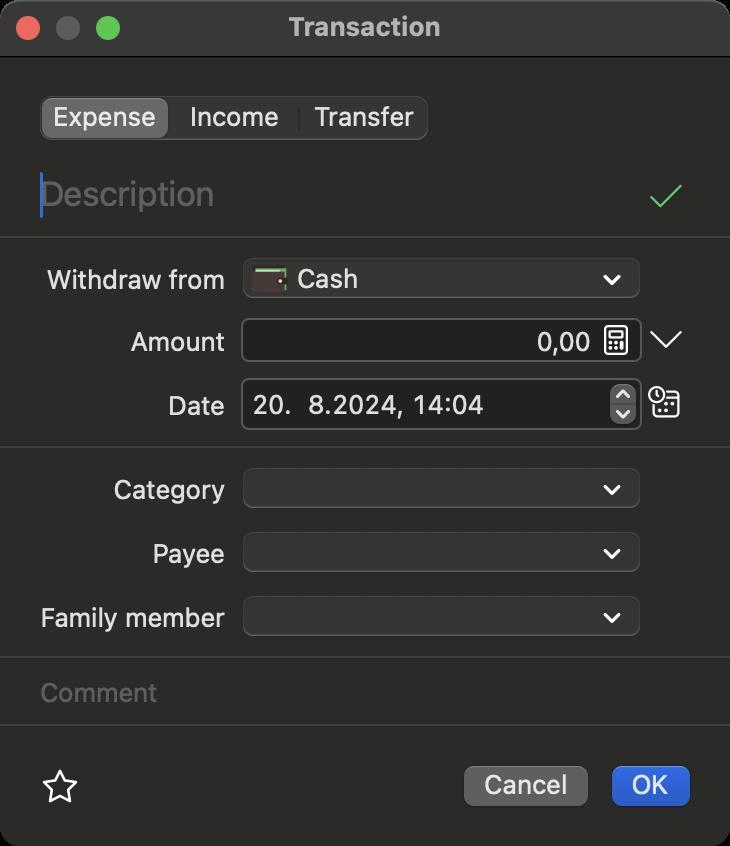
Accessibility tree:
{"name": "Transaction", "role": "AXWindow", "description": null, "role_description": "dialog", "value": null, "position": "514.00;175.00", "size": "365;423", "children": [{"name": "Cancel", "role": "AXButton", "description": null, "role_description": "button", "value": null, "position": "225.00;378.00", "size": "76;32", "children": []}, {"name": "OK", "role": "AXButton", "description": null, "role_description": "button", "value": null, "position": "299.00;378.00", "size": "53;32", "children": []}, {"name": "", "role": "AXButton", "description": null, "role_description": "button", "value": null, "position": "20.00;383.00", "size": "20;20", "children": []}, {"name": null, "role": "AXSplitGroup", "description": null, "role_description": "split group", "value": null, "position": "0.00;28.00", "size": "365;334", "children": [{"name": null, "role": "AXRadioGroup", "description": null, "role_description": "radio group", "value": "{\n    \"name\": null,\n    \"role\": \"AXRadioButton\",\n    \"description\": \"Expense\",\n    \"role_description\": \"radio button\",\n    \"value\": 1,\n    \"position\": \"18.00;47.00\",\n    \"size\": \"67;24\",\n    \"children\": []\n}", "position": "18.00;47.00", "size": "198;24", "children": [{"name": null, "role": "AXRadioButton", "description": "Expense", "role_description": "radio button", "value": 1, "position": "18.00;47.00", "size": "67;24", "children": []}, {"name": null, "role": "AXRadioButton", "description": "Income", "role_description": "radio button", "value": 0, "position": "85.00;47.00", "size": "65;24", "children": []}, {"name": null, "role": "AXRadioButton", "description": "Transfer", "role_description": "radio button", "value": 0, "position": "150.00;47.00", "size": "66;24", "children": []}]}, {"name": null, "role": "AXTextField", "description": null, "role_description": "text field", "value": "", "position": "18.00;86.00", "size": "305;24", "children": []}, {"name": "", "role": "AXButton", "description": null, "role_description": "button", "value": null, "position": "321.00;86.00", "size": "24;24", "children": []}, {"name": null, "role": "AXStaticText", "description": null, "role_description": "text", "value": "Withdraw from", "position": "18.00;130.50", "size": "96;17", "children": []}, {"name": null, "role": "AXTextField", "description": null, "role_description": "search text field", "value": "Cash", "position": "120.50;127.00", "size": "200;24", "children": [{"name": "", "role": "AXButton", "description": "search", "role_description": "button", "value": null, "position": "122.50;128.00", "size": "25;22", "children": []}, {"name": "", "role": "AXButton", "description": "cancel", "role_description": "button", "value": null, "position": "295.00;128.00", "size": "22;22", "children": []}]}, {"name": "", "role": "AXButton", "description": null, "role_description": "button", "value": null, "position": "321.00;159.00", "size": "24;22", "children": []}, {"name": null, "role": "AXStaticText", "description": null, "role_description": "text", "value": "Amount", "position": "18.00;161.50", "size": "96;17", "children": []}, {"name": null, "role": "AXGroup", "description": null, "role_description": "group", "value": null, "position": "120.50;159.00", "size": "200;22", "children": [{"name": null, "role": "AXTextField", "description": null, "role_description": "text field", "value": "0,00", "position": "122.50;161.50", "size": "176;17", "children": []}, {"name": "", "role": "AXButton", "description": null, "role_description": "button", "value": null, "position": "296.00;160.00", "size": "24;20", "children": []}]}, {"name": null, "role": "AXStaticText", "description": null, "role_description": "text", "value": "Date", "position": "18.00;193.50", "size": "96;17", "children": []}, {"name": null, "role": "AXGroup", "description": null, "role_description": "group", "value": null, "position": "120.50;189.00", "size": "200;26", "children": [{"name": null, "role": "AXDateTimeArea", "description": null, "role_description": "date time area", "value": "2024-08-20 14:04:43 +0000", "position": "123.50;186.00", "size": "198;28", "children": [{"name": null, "role": "AXIncrementor", "description": null, "role_description": "stepper", "value": 0.5, "position": "302.00;190.00", "size": "19;24", "children": [{"name": null, "role": "AXButton", "description": null, "role_description": "increment arrow button", "value": null, "position": "302.00;190.00", "size": "19;12", "children": []}, {"name": null, "role": "AXButton", "description": null, "role_description": "decrement arrow button", "value": null, "position": "302.00;202.00", "size": "19;12", "children": []}]}]}]}, {"name": "", "role": "AXButton", "description": null, "role_description": "button", "value": null, "position": "321.00;189.00", "size": "24;26", "children": []}, {"name": null, "role": "AXStaticText", "description": null, "role_description": "text", "value": "Category", "position": "18.00;235.50", "size": "96;17", "children": []}, {"name": null, "role": "AXTextField", "description": null, "role_description": "search text field", "value": "", "position": "120.50;232.00", "size": "200;24", "children": [{"name": "", "role": "AXButton", "description": "search", "role_description": "button", "value": null, "position": "122.50;233.00", "size": "25;22", "children": []}]}, {"name": null, "role": "AXStaticText", "description": null, "role_description": "text", "value": "Payee", "position": "18.00;267.50", "size": "96;17", "children": []}, {"name": null, "role": "AXTextField", "description": null, "role_description": "search text field", "value": "", "position": "120.50;264.00", "size": "200;24", "children": [{"name": "", "role": "AXButton", "description": "search", "role_description": "button", "value": null, "position": "122.50;265.00", "size": "25;22", "children": []}]}, {"name": null, "role": "AXStaticText", "description": null, "role_description": "text", "value": "Family member", "position": "18.00;299.50", "size": "96;17", "children": []}, {"name": null, "role": "AXTextField", "description": null, "role_description": "search text field", "value": "", "position": "120.50;296.00", "size": "200;24", "children": [{"name": "", "role": "AXButton", "description": "search", "role_description": "button", "value": null, "position": "122.50;297.00", "size": "25;22", "children": []}]}, {"name": null, "role": "AXTextField", "description": null, "role_description": "text field", "value": "", "position": "18.00;337.00", "size": "329;17", "children": []}]}, {"name": null, "role": "AXButton", "description": null, "role_description": "close button", "value": null, "position": "7.00;6.00", "size": "14;16", "children": []}, {"name": null, "role": "AXButton", "description": null, "role_description": "zoom button", "value": null, "position": "47.00;6.00", "size": "14;16", "children": [{"name": null, "role": "AXGroup", "description": null, "role_description": "group", "value": null, "position": "47.00;6.00", "size": "14;16", "children": []}]}, {"name": null, "role": "AXButton", "description": null, "role_description": "minimize button", "value": null, "position": "27.00;6.00", "size": "14;16", "children": []}, {"name": null, "role": "AXStaticText", "description": null, "role_description": "text", "value": "Transaction", "position": "142.00;5.00", "size": "81;16", "children": []}]}